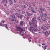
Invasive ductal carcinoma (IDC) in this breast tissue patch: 1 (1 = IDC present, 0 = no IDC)